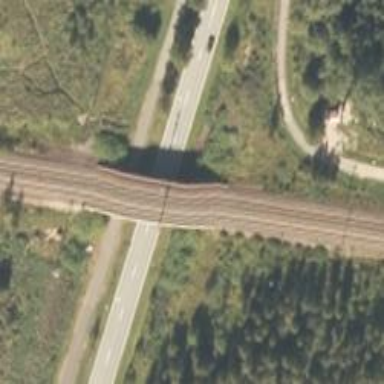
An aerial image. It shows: Bridge with electrified continuous railway track and contact line.